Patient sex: F
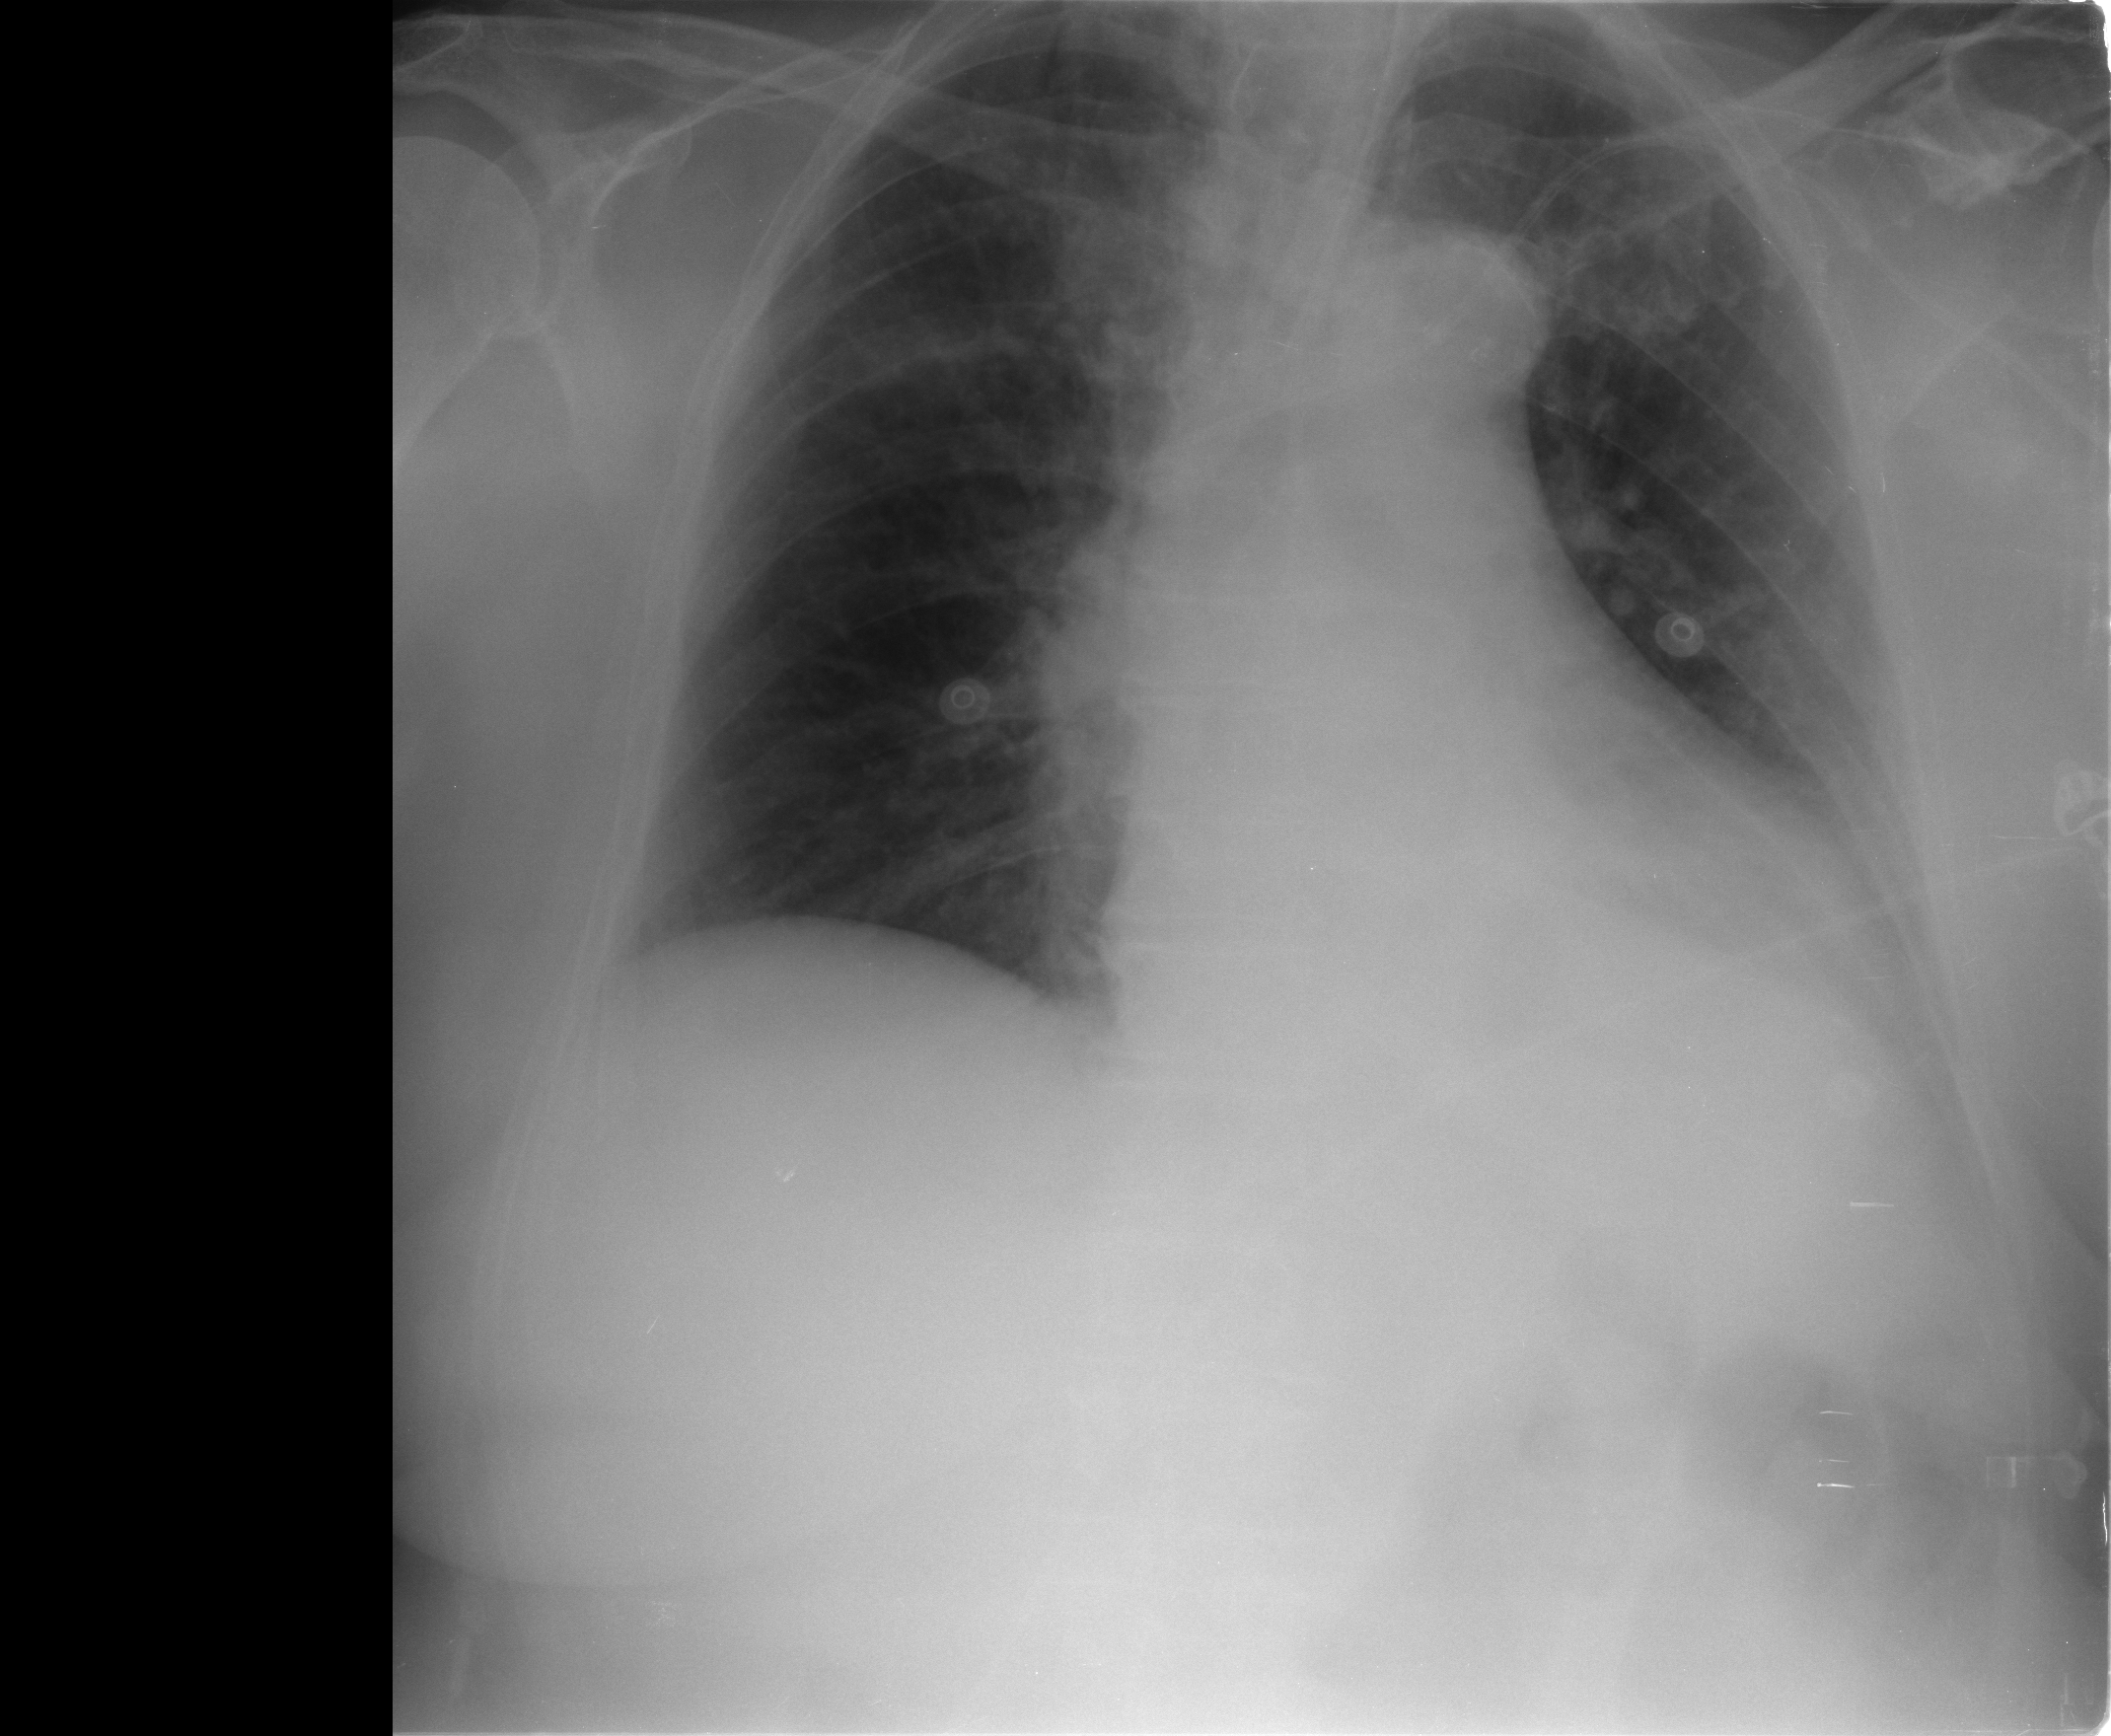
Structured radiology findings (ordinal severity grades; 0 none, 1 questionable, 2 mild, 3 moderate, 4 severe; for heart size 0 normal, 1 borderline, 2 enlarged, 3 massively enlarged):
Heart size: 2
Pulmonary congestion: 0
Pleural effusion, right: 0
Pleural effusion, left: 2
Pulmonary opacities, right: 0
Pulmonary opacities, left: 0
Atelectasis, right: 0
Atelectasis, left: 0